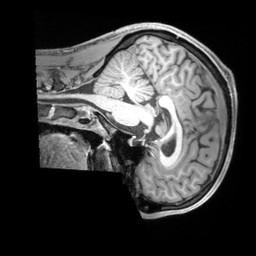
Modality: T1w
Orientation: sagittal
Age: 25
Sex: male
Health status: ill
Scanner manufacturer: siemens
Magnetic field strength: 3 T
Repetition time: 2.2 s
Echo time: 0.00218 s